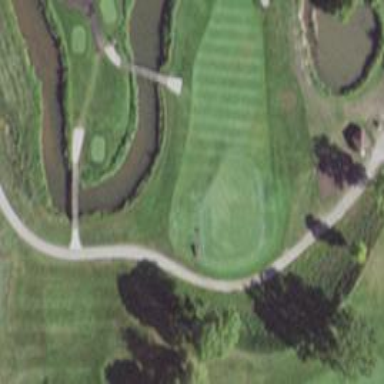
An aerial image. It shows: Golf hole.